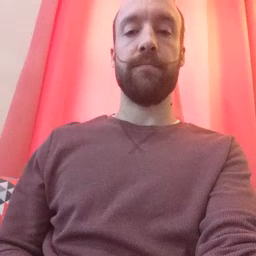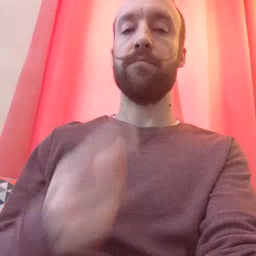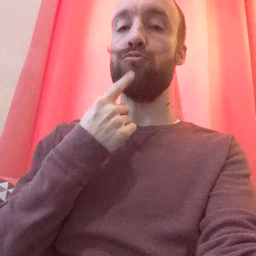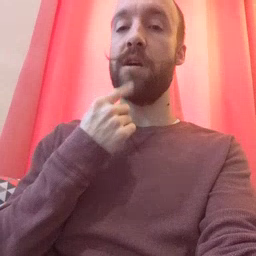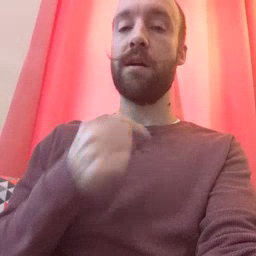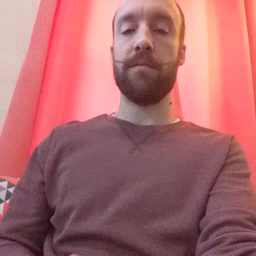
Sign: red